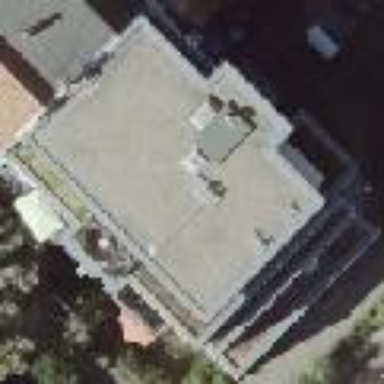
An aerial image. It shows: Building with apartments and flat roof.